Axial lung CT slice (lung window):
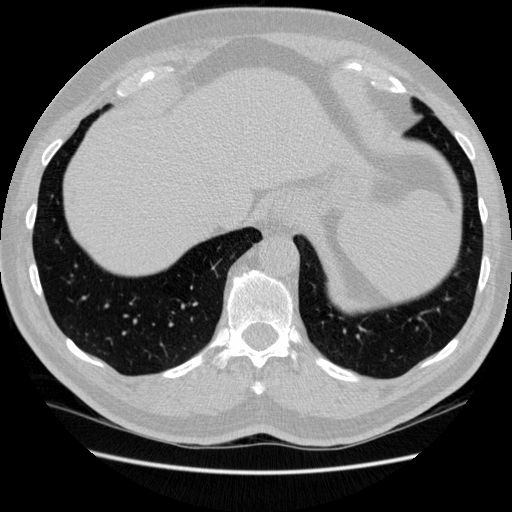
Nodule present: no